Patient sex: M
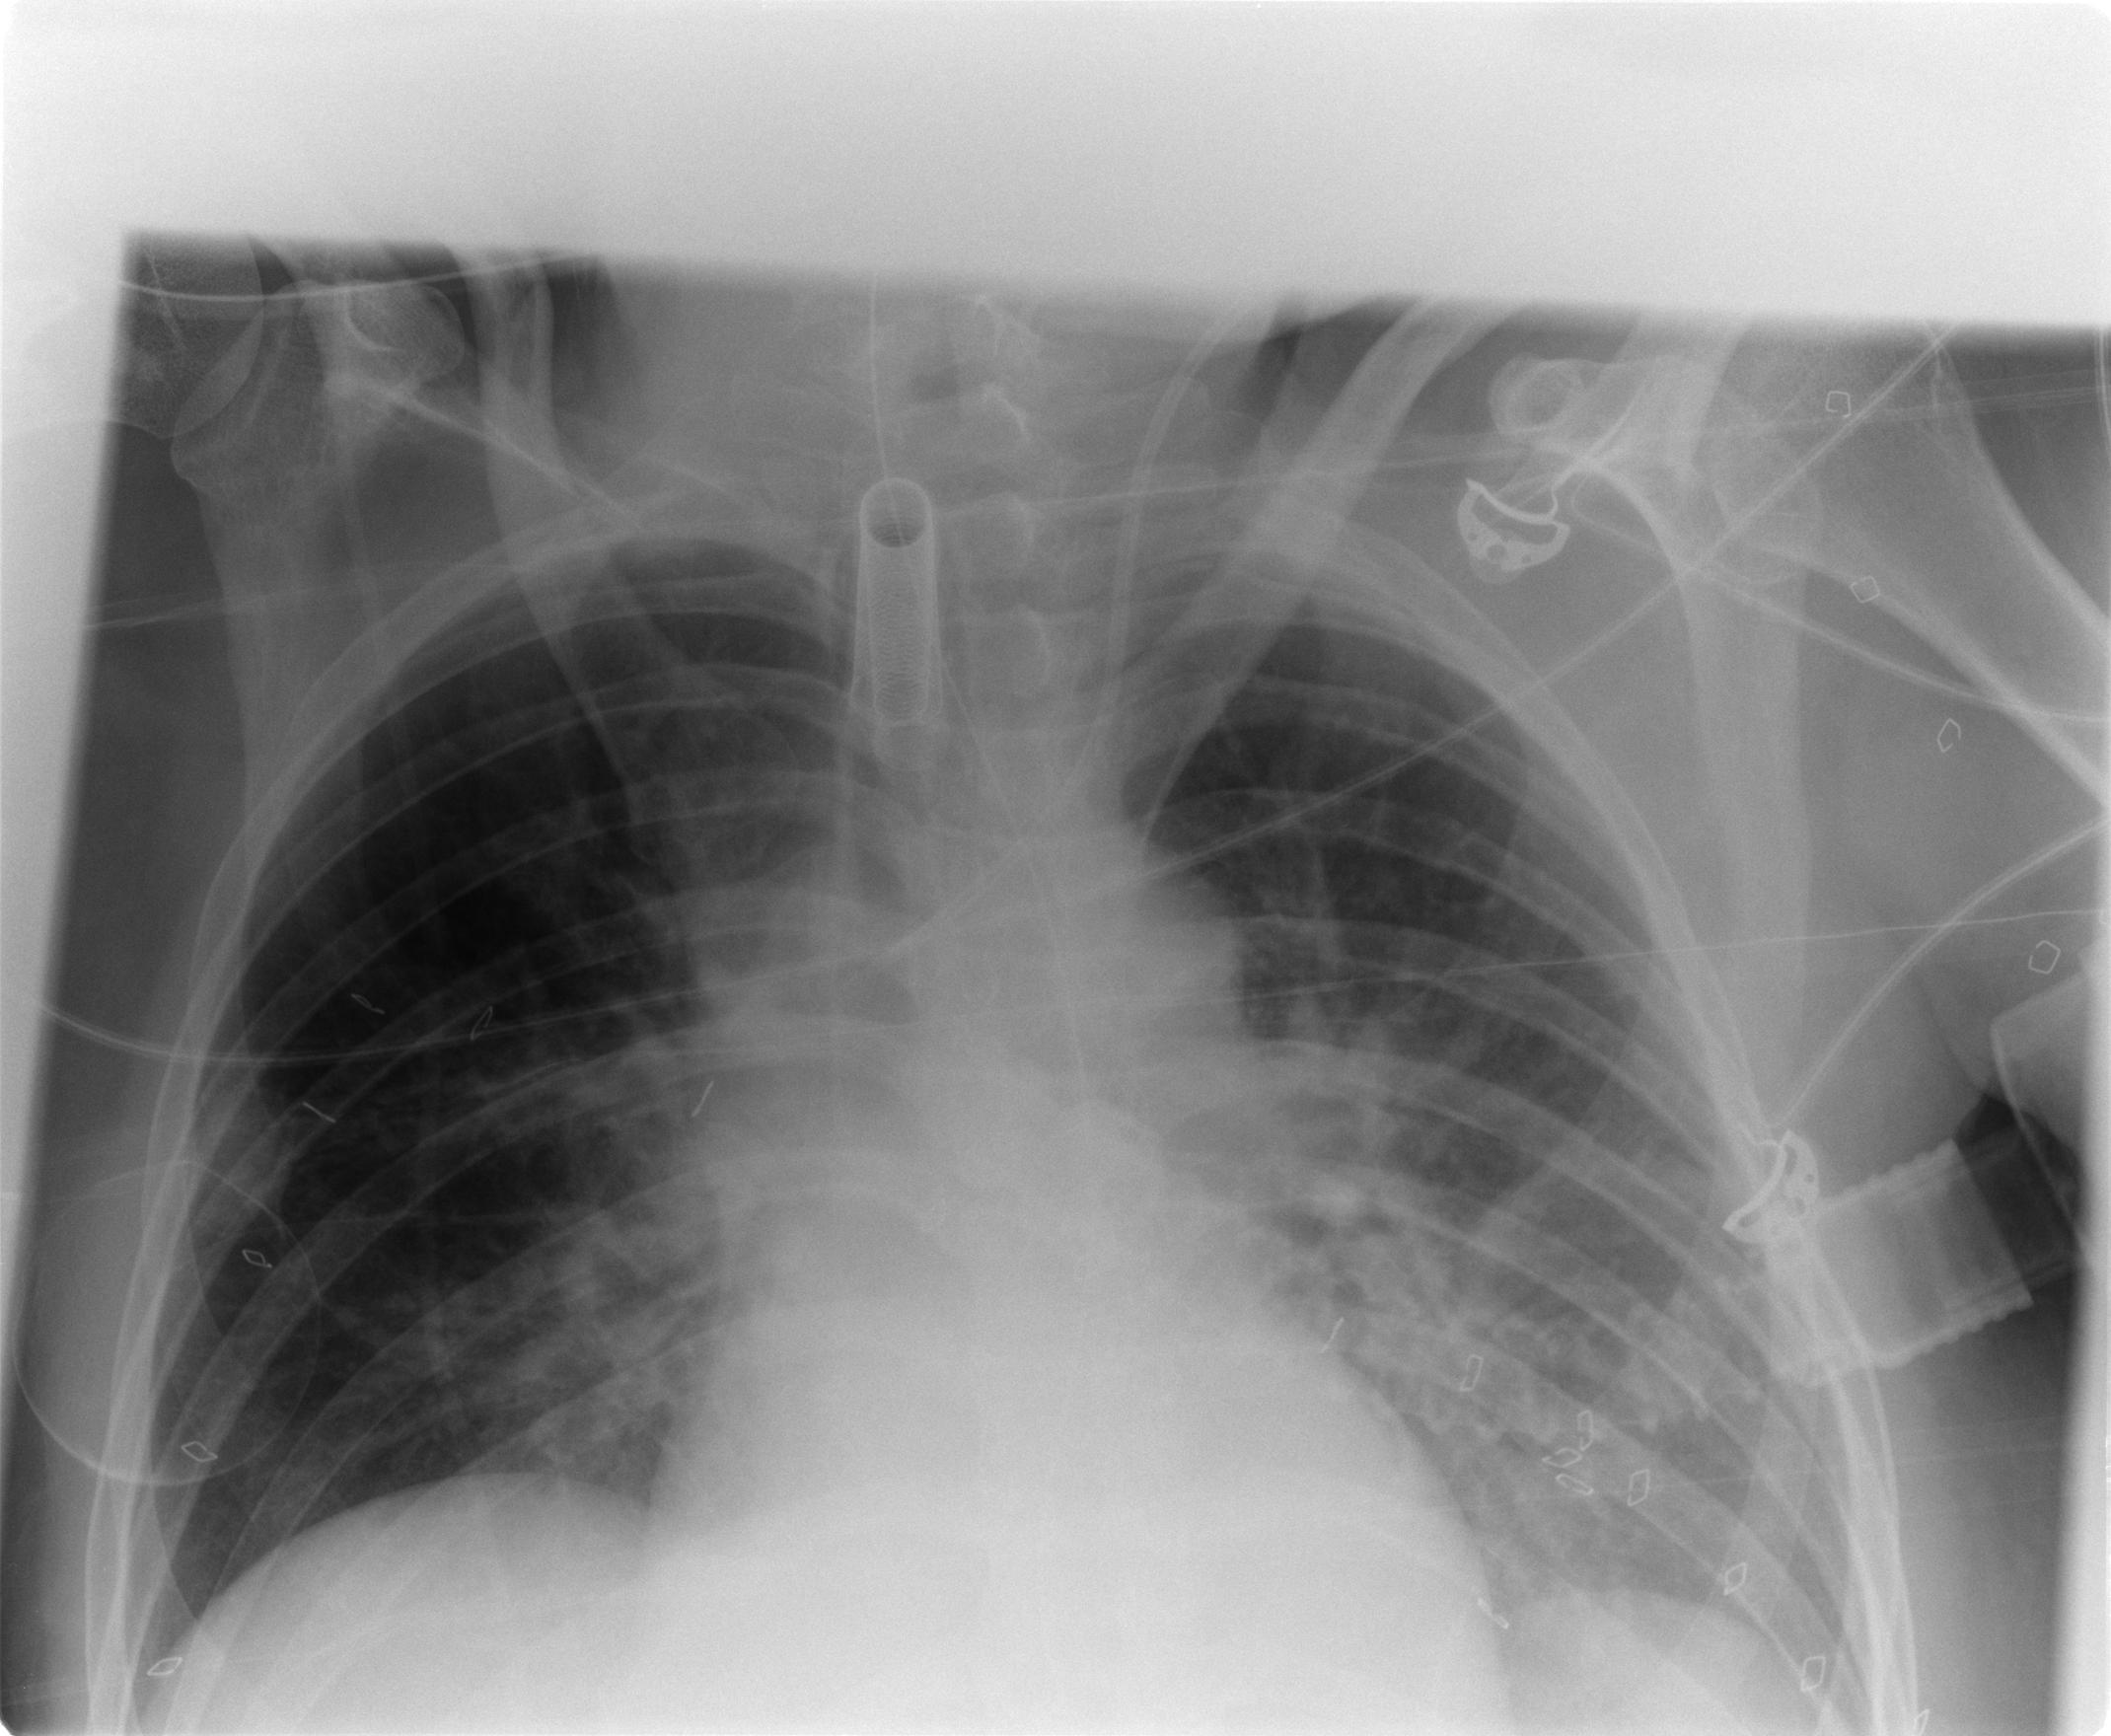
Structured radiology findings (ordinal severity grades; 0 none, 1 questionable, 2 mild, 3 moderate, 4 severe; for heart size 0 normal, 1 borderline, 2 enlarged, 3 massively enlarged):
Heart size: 2
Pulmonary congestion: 0
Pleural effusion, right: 0
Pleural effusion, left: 2
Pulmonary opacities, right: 0
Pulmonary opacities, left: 2
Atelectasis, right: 0
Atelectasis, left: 0